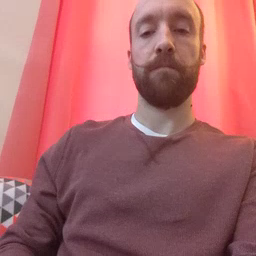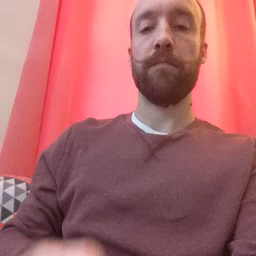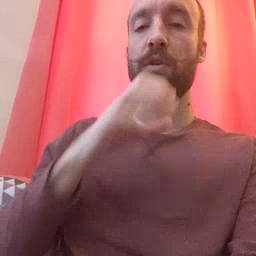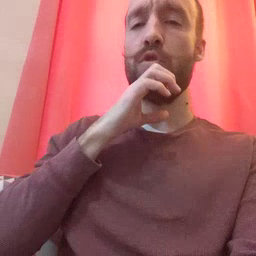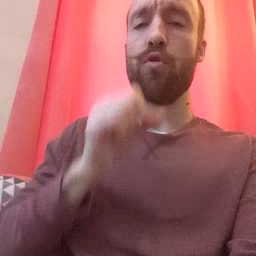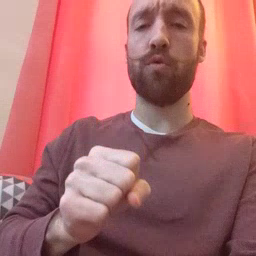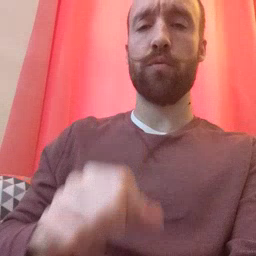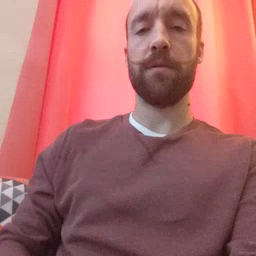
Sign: old